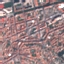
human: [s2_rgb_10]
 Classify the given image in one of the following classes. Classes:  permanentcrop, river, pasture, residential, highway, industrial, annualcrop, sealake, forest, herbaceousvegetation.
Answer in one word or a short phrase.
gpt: Residential